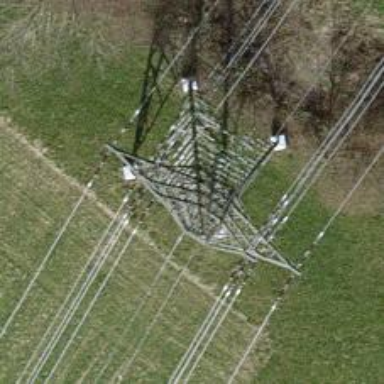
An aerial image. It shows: Lattice structure tower.